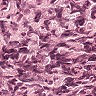
Metastatic tissue present: no